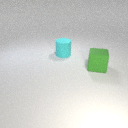
large cyan rubber cylinder behind large green rubber cube